Field crop: tomato
Growth stage: 2
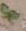
Species: solanum